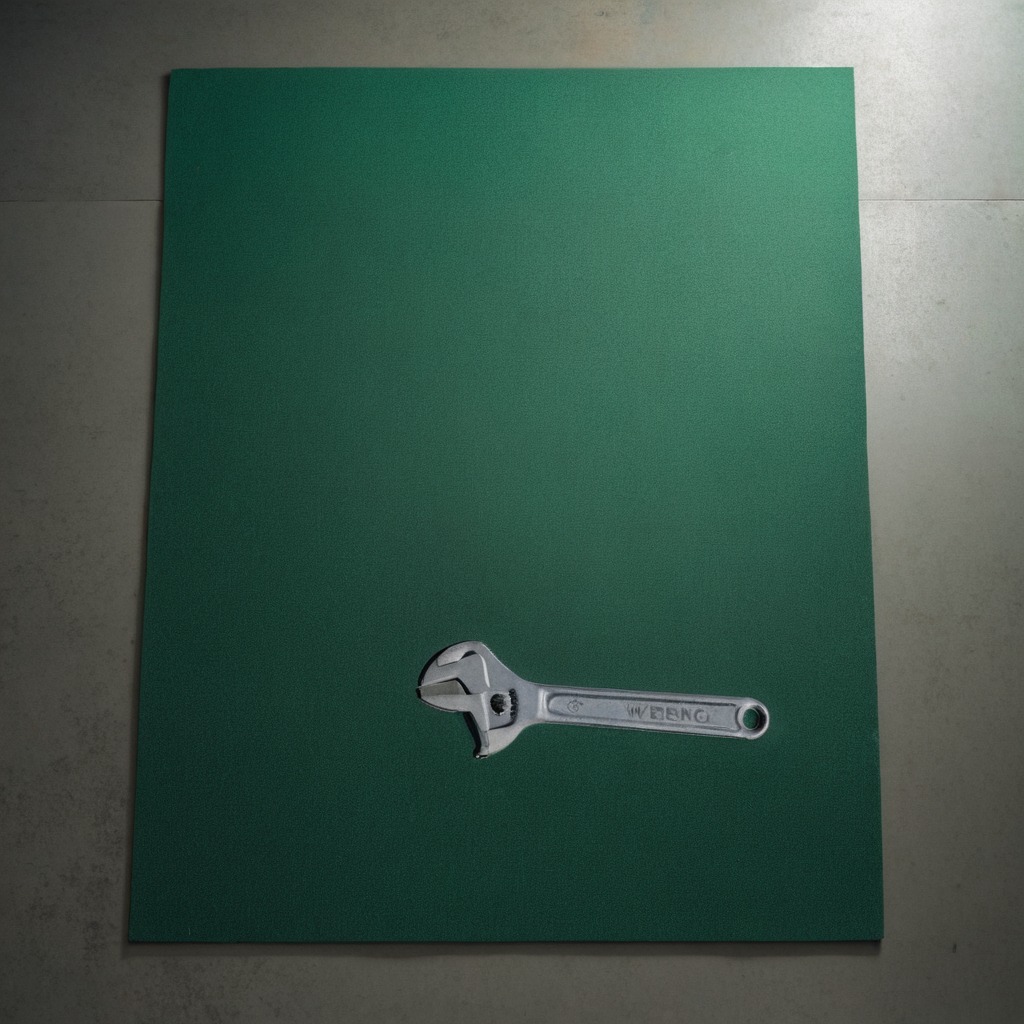
A wrench lies on a green rubber mat on a clean granite tabletop inside a workshop under bright overhead lighting crisp shadows high clarity worn but beneath the mat